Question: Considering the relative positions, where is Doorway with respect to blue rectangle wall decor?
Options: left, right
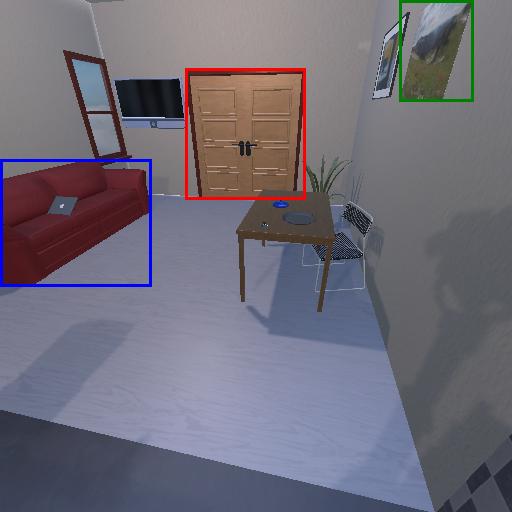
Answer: left